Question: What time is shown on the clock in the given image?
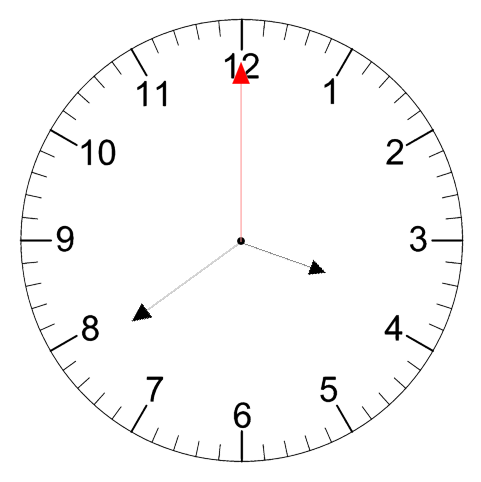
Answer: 03:39:00